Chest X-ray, PA view. Patient: 52 years old, sex F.
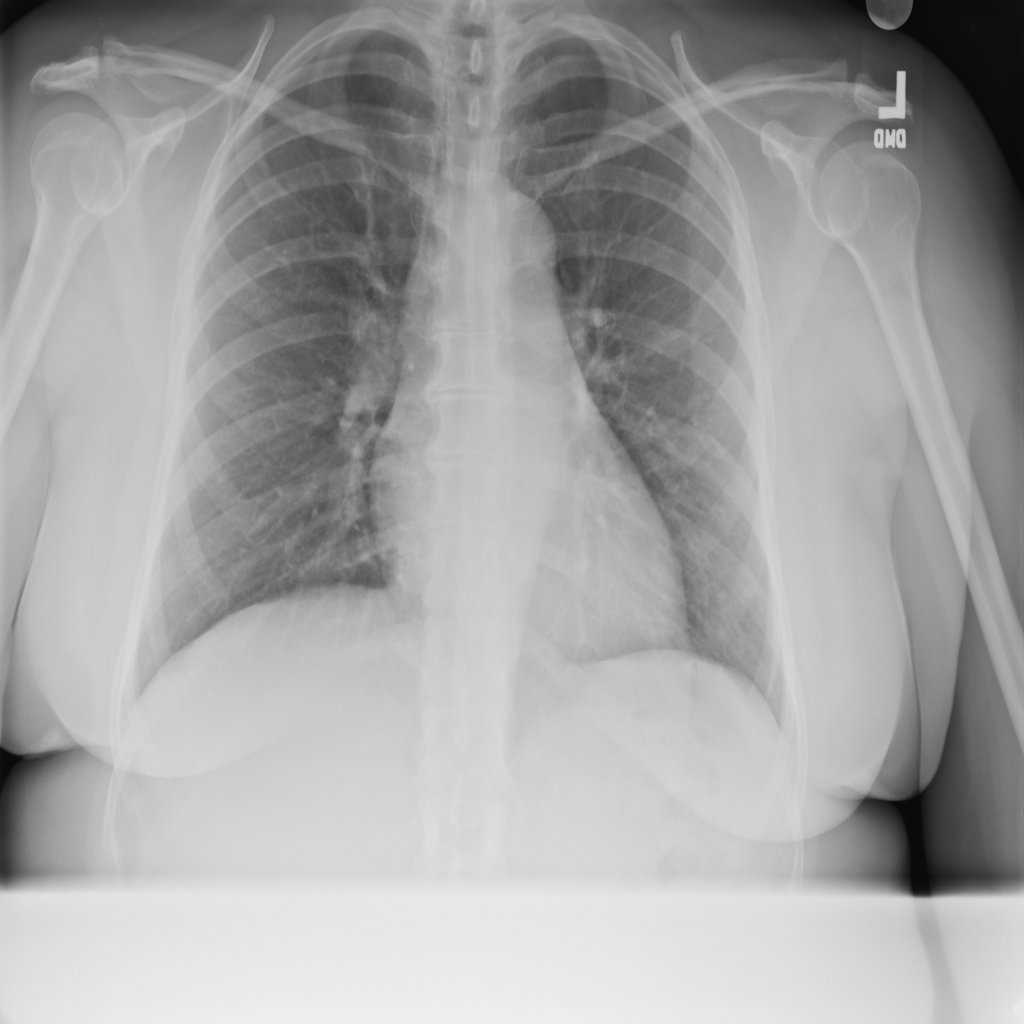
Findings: No Finding